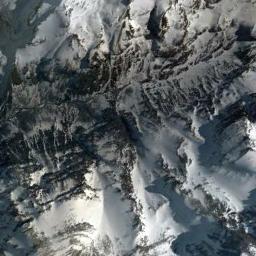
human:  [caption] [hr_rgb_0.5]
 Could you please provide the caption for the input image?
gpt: A snow-covered mountain covered in large areas .

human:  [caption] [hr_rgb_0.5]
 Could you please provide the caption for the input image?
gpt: There is snow on the part of the snowberg .

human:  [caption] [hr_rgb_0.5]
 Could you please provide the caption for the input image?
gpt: The snowberg is partly covered with snow and ice .

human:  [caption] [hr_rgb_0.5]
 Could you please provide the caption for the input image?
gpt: The snow berg is consist of bare land and white snow .

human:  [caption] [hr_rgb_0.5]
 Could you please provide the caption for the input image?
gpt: There are much snow on the snowberg .